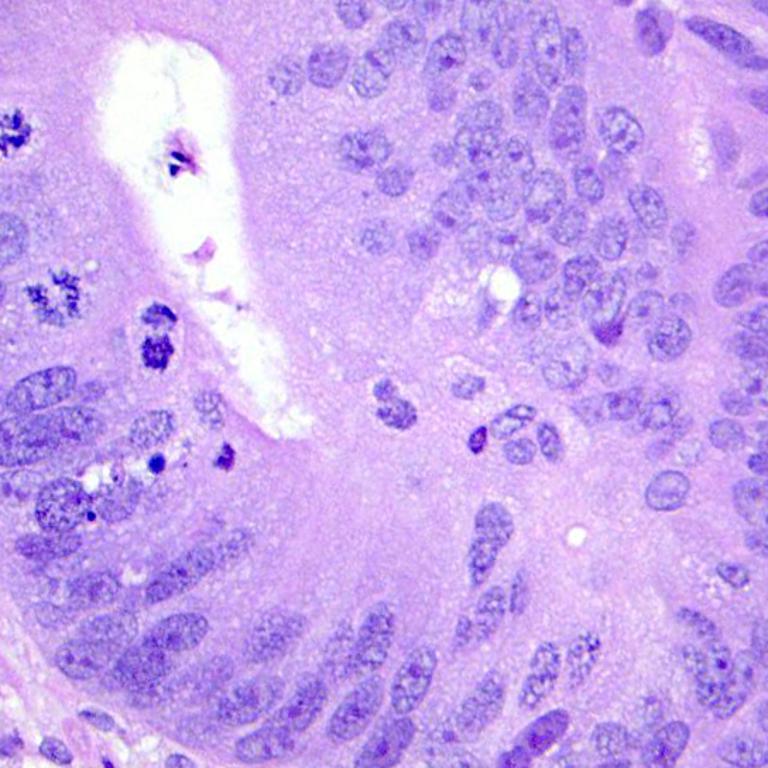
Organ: colon
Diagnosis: adenocarcinomas